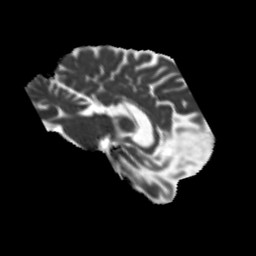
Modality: MD
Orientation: sagittal
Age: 58
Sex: male
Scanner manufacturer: siemens
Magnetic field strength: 3 T
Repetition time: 5.25 s
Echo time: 0.08 s